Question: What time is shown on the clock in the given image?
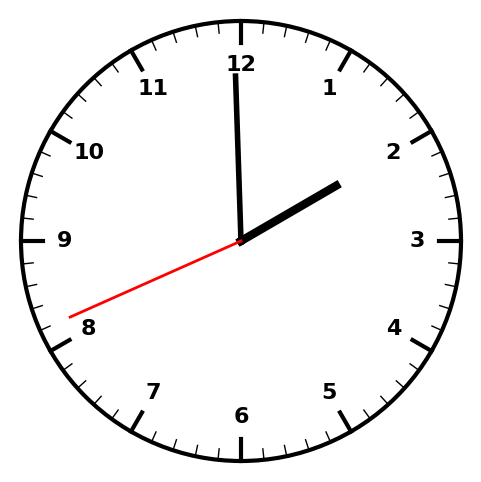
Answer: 01:59:41